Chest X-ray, PA view. Patient: 27 years old, sex M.
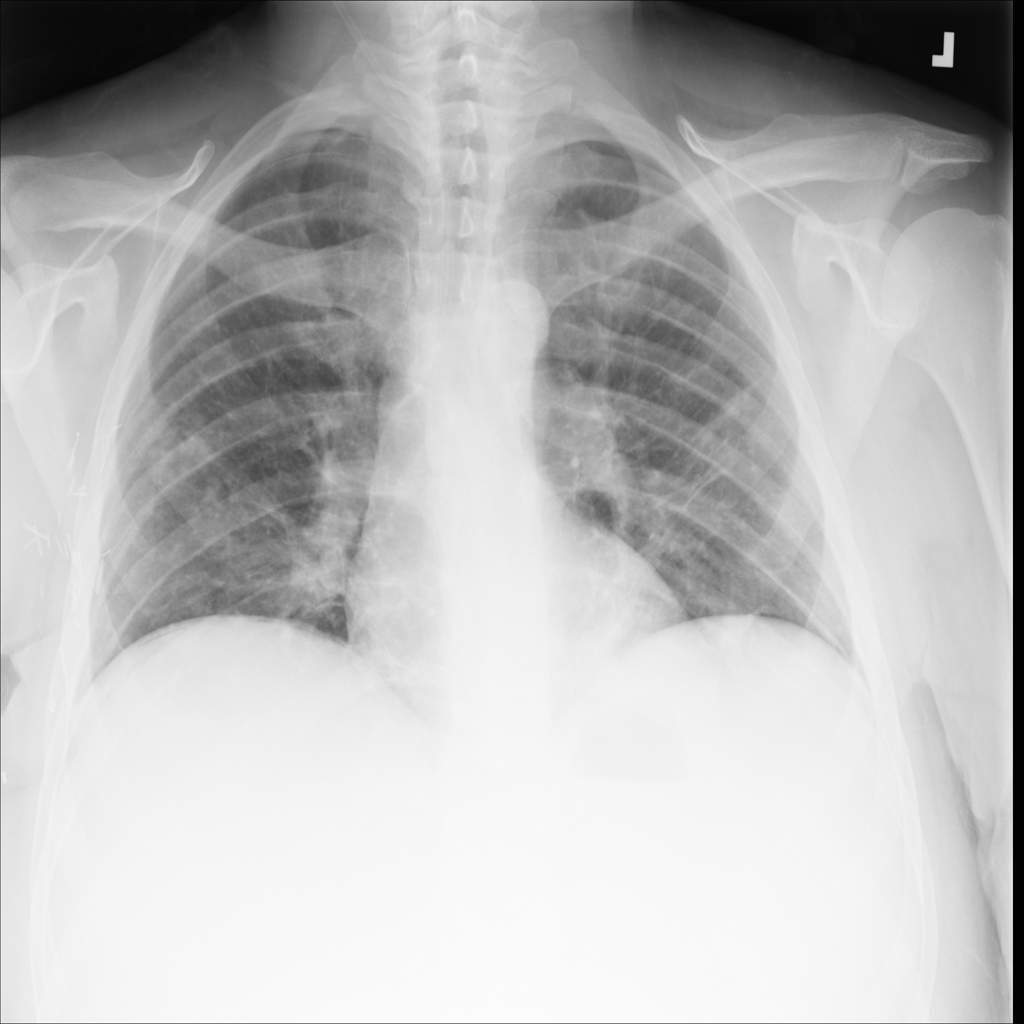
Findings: Nodule